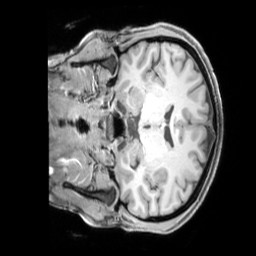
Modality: T1w
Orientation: coronal
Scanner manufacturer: siemens
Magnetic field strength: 3 T
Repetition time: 2.3 s
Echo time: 0.00226 s